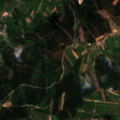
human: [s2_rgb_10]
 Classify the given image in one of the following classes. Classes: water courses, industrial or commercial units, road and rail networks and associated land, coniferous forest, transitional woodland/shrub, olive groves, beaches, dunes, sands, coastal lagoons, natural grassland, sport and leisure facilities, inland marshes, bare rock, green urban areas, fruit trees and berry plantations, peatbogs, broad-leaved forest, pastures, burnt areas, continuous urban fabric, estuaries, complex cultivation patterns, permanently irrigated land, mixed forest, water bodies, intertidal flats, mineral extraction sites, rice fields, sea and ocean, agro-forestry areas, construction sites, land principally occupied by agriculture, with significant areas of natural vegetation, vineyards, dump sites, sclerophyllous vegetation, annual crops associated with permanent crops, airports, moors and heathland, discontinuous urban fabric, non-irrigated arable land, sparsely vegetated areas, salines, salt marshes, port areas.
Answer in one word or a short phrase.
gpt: olive groves, complex cultivation patterns, mixed forest, sclerophyllous vegetation